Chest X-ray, AP view. Patient: 45 years old, sex F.
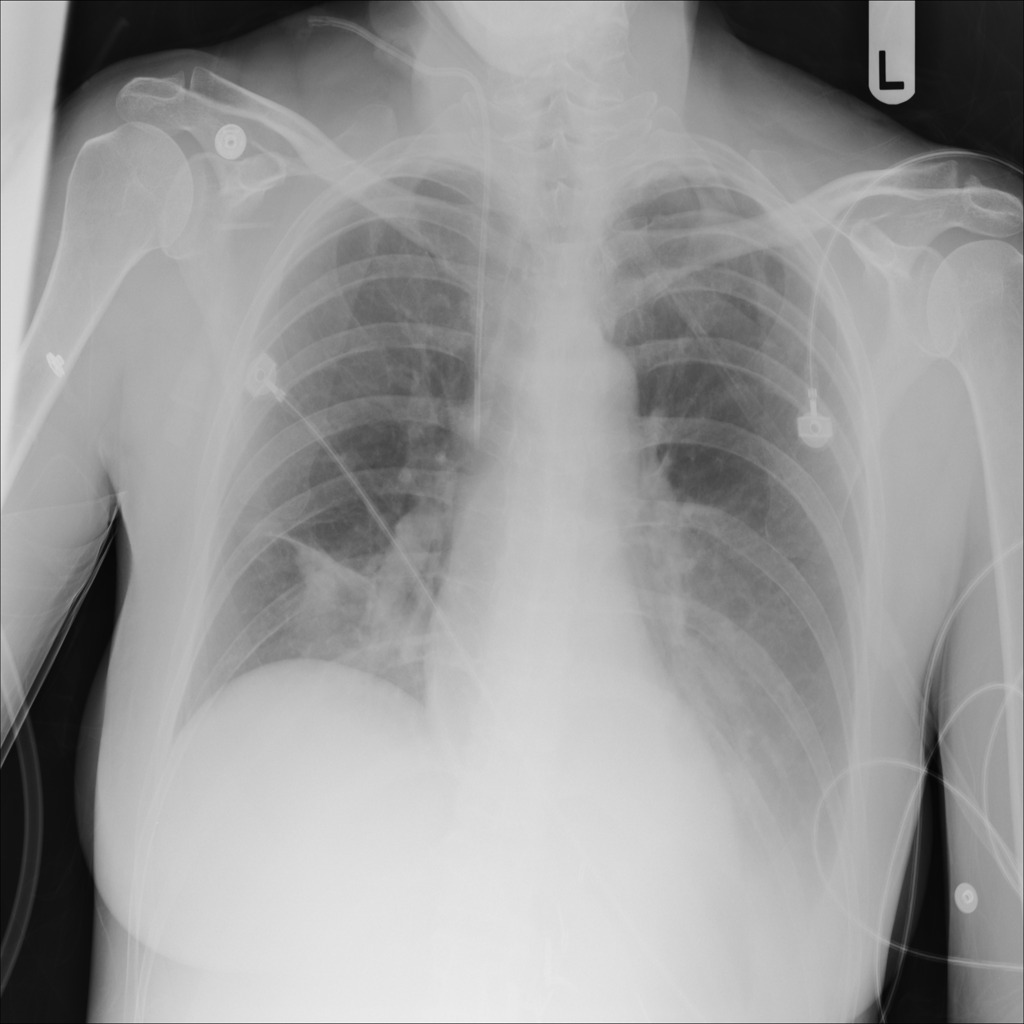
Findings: Infiltration